Question: I have implemented slidingpane layout in my first android application, but when I slide the menu the actionbar still remains static and I wanted to implement something like Google+ app does

There was a similar questions posted in Stack Overflow where people suggested to import Sliding menu library from github, but in my case I have Implemented the SlidingPane layout imported from android support library (android.support.v4).. Is there a way of achieving it? If so please share your knowledge and help. Thank you.
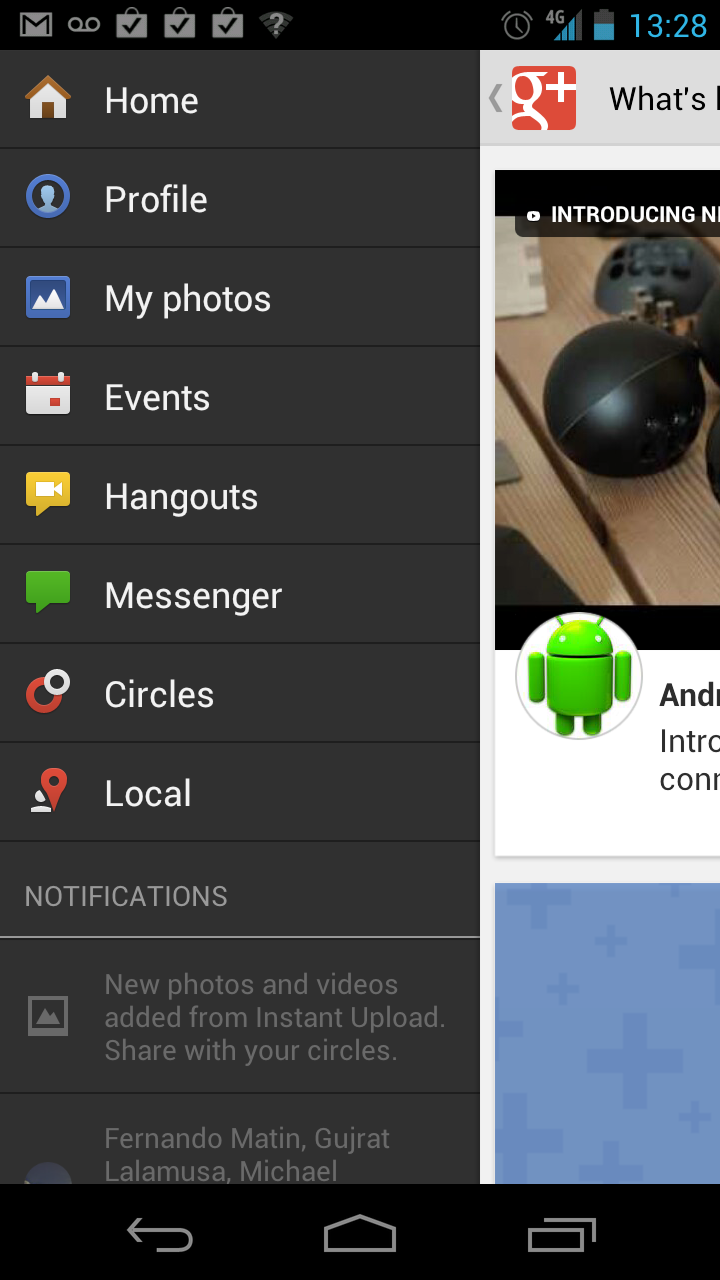
Answer: You have to use a custom library to do this. "Sliding menu library from github" will be a good choice for it. For example implementation of slidingpane check out Google Hangouts(pic here <URL>